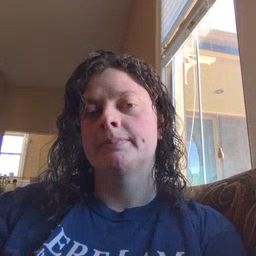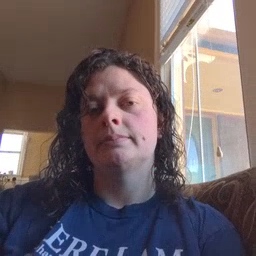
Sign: sleep